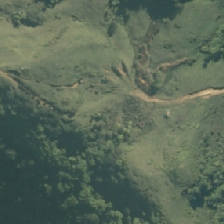
Land cover: high_producing_grassland